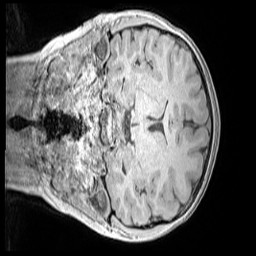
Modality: MP2RAGE
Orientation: coronal
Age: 9
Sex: female
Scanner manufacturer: siemens
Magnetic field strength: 3 T
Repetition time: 4 s
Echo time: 0.00299 s